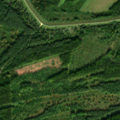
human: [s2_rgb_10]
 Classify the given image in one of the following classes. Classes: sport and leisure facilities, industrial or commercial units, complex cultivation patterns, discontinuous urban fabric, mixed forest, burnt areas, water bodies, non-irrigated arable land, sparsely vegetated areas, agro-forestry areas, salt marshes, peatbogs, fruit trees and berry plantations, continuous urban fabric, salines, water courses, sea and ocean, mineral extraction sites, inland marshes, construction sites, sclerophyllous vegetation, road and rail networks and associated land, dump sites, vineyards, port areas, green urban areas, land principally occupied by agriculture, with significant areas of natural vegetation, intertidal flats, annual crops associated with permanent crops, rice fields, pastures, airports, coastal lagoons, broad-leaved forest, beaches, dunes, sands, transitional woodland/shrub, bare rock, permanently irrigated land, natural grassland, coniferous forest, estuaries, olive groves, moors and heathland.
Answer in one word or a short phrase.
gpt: broad-leaved forest, transitional woodland/shrub, inland marshes